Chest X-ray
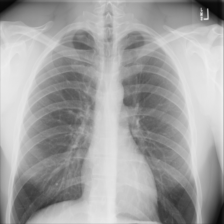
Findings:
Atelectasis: negative
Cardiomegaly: negative
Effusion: negative
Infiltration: negative
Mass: negative
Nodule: negative
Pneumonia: negative
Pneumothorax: negative
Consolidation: negative
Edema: negative
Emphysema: negative
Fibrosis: negative
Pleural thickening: negative
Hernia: negative